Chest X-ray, PA view. Patient: 17 years old, sex F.
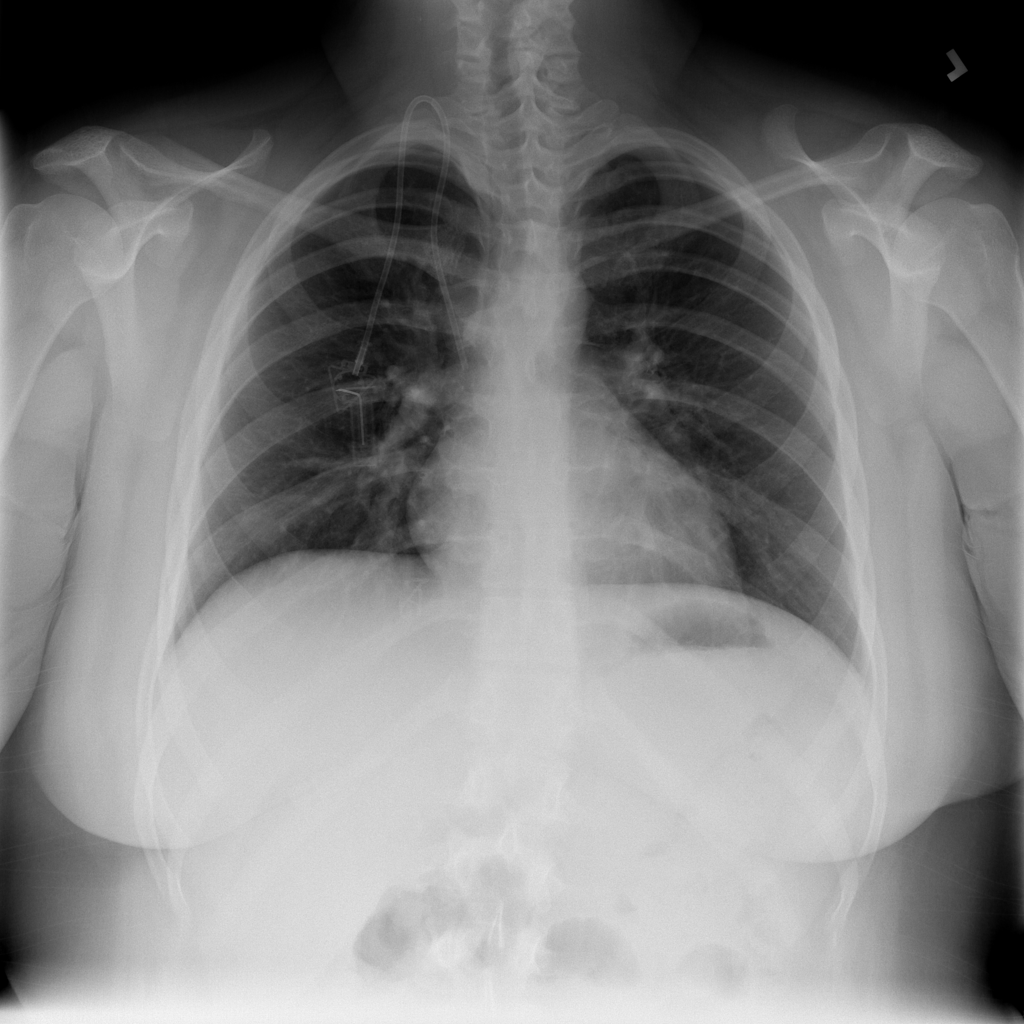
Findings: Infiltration